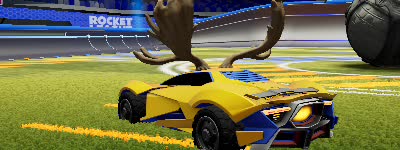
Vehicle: werewolf